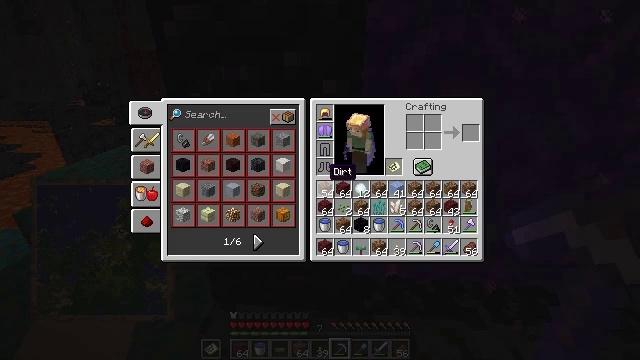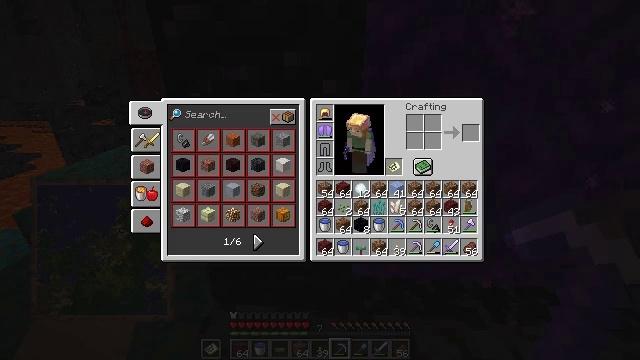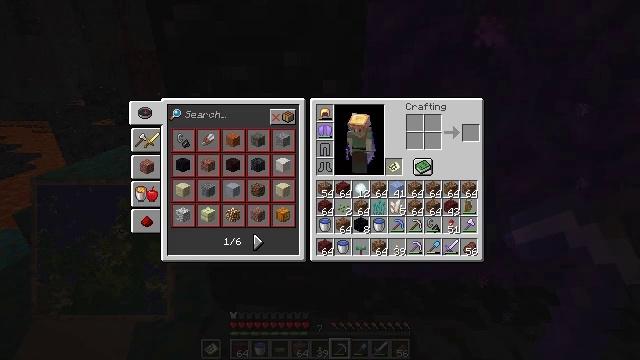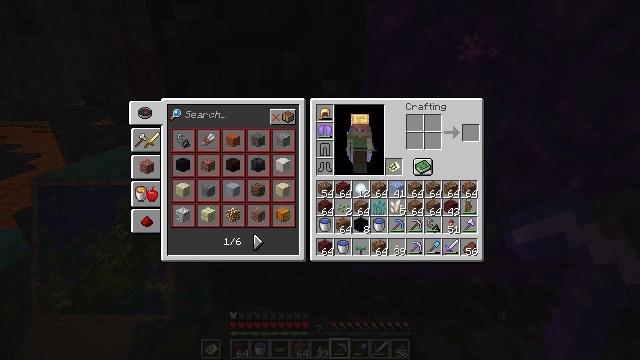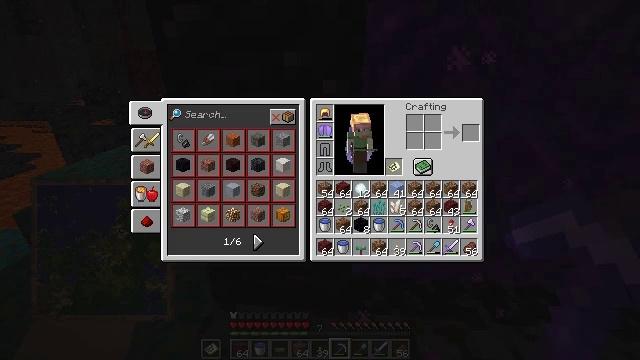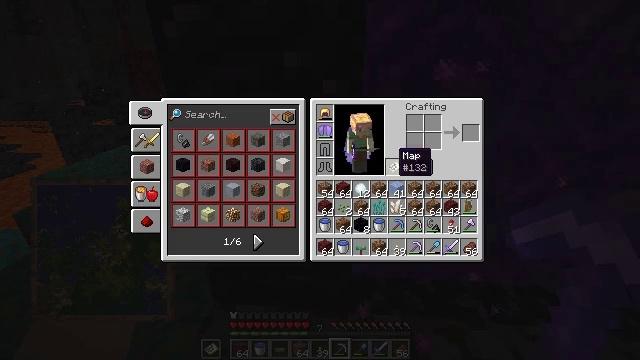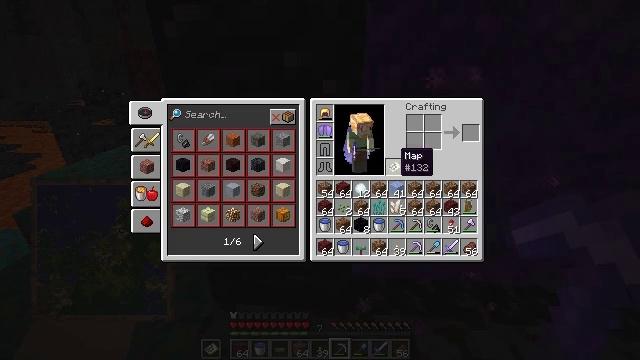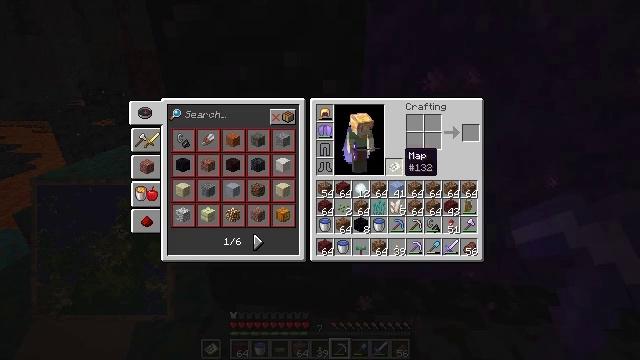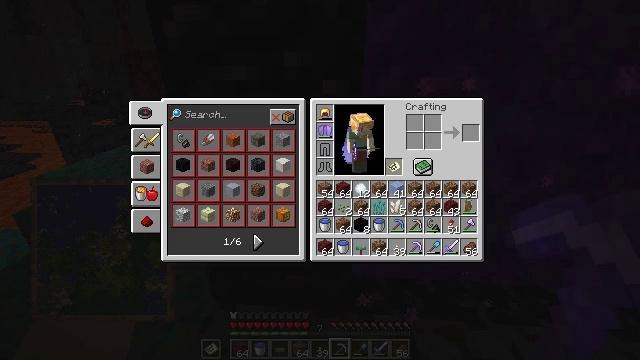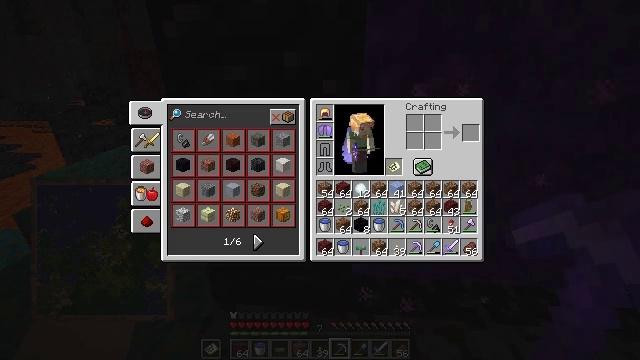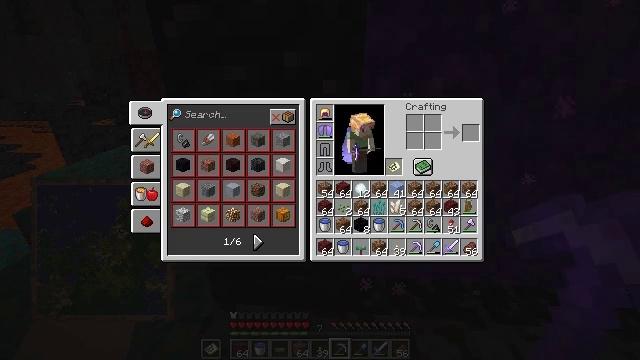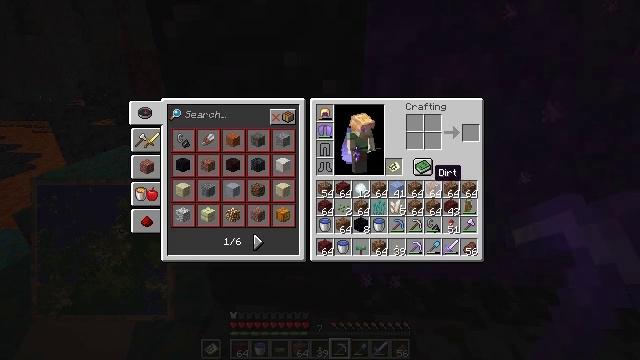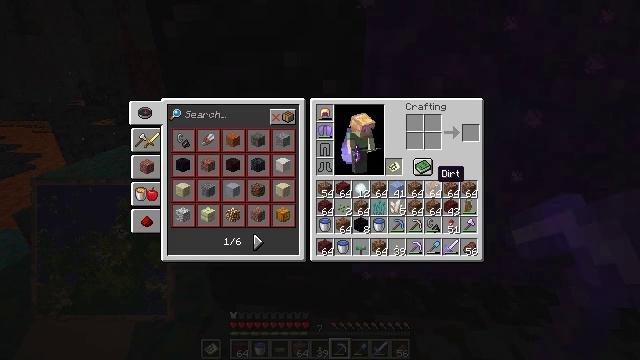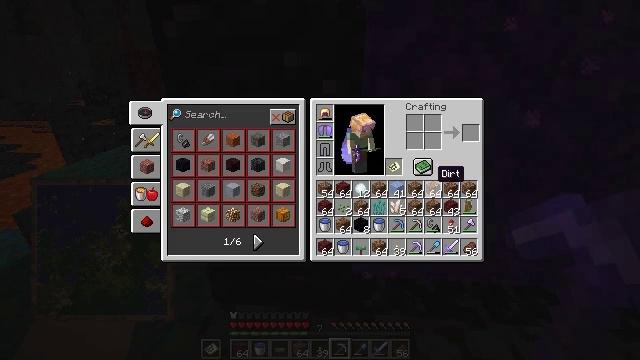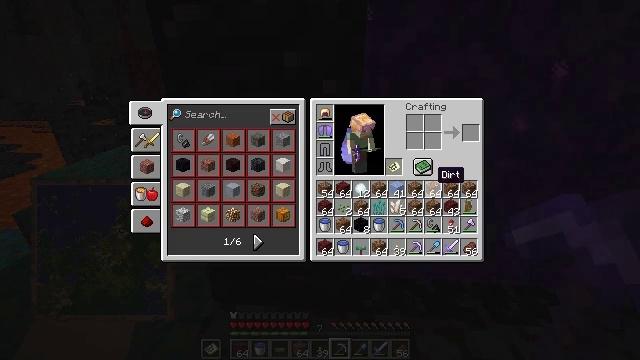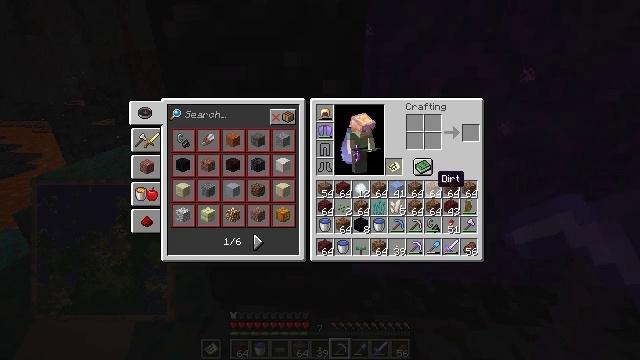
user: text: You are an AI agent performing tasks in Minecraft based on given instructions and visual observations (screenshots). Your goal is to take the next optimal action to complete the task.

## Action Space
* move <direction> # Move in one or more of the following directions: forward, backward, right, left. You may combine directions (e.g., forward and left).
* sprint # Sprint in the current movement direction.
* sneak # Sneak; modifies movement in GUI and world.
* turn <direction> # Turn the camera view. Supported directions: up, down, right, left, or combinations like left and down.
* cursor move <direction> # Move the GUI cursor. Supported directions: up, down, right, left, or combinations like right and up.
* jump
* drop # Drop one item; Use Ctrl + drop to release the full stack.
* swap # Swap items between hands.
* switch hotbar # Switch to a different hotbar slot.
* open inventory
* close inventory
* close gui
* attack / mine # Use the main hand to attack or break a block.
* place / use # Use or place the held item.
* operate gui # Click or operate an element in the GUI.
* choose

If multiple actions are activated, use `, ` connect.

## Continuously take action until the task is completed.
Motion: motion action
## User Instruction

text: Harvest obsidian for portal building.
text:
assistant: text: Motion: cursor move right
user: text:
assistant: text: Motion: cursor move right
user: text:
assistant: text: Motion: cursor move right
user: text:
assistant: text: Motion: cursor move right
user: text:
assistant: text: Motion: cursor move right
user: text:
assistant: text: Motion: no_op
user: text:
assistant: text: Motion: no_op
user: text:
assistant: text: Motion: cursor move right
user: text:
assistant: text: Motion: cursor move right
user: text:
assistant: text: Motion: cursor move right
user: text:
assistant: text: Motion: cursor move right
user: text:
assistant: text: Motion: no_op
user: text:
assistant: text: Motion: no_op
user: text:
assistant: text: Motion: no_op
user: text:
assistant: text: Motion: no_op
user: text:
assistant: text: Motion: no_op
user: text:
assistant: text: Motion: no_op
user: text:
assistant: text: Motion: cursor move down
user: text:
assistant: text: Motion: cursor move down
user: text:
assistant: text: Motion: no_op
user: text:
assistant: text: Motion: no_op
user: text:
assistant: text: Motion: no_op
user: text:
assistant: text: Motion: no_op
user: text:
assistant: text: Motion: no_op
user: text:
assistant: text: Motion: no_op
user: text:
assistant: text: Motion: no_op
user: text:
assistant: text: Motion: no_op
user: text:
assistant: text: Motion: no_op
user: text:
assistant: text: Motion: operate gui
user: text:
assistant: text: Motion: operate gui